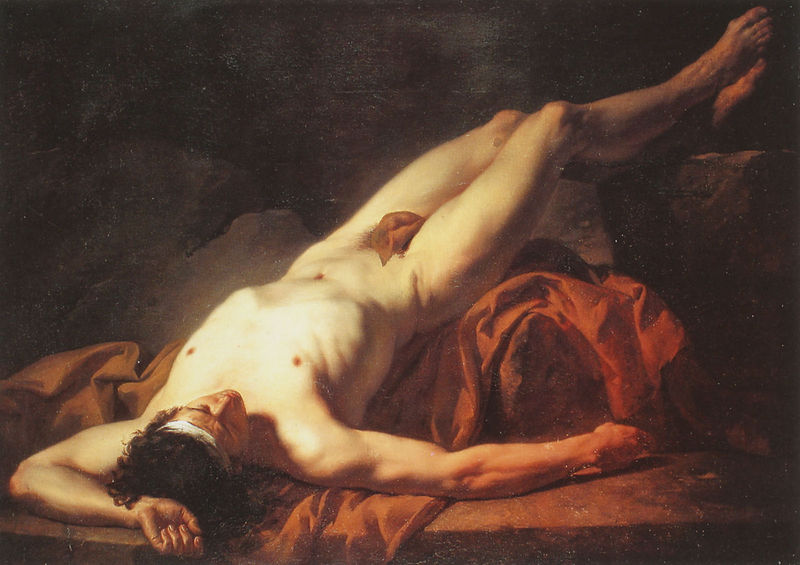
Titel: Studie eines Mannes, genannt Hektor
Künstler: Jacques-Louis David
Institution: Montpellier, Musée Fabre
Schlagwörter: akt, dunkel, gemälde, hand, kopf, mann, nackt, schatten, brust, haar, licht, orange, rücken, stirn, rot, tuch, arm, arme, leiche, stein, stirnband, tod, tot, hände, haare, stoff, locken, beine, bein, füße, liegen, fels, haarband, querformat, muskeln, draperie, nabel, bauch, laken, geschlecht, knie, liegend, scham, knabe, lendentuch, fuss, bedeckt, kniee, drapiert, stof, kerl, leichnam, leid, schmerz, binde, schamhaare, hans, genital, verwundung, schamhaar, kopfüber, liegender akt, strinband, blösse, stirnbinde, füßße, sirnbinde